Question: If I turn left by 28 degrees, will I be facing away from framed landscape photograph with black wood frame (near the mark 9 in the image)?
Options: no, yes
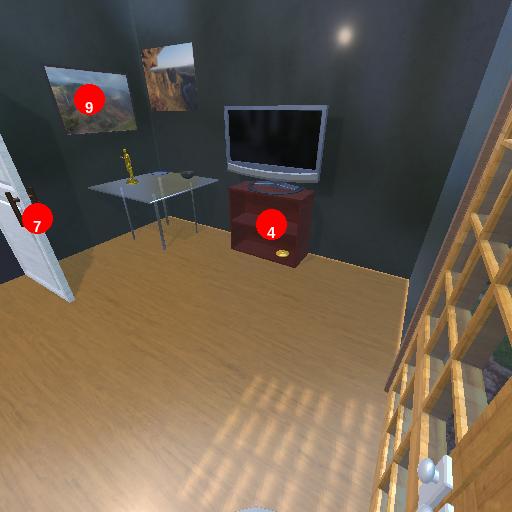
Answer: no